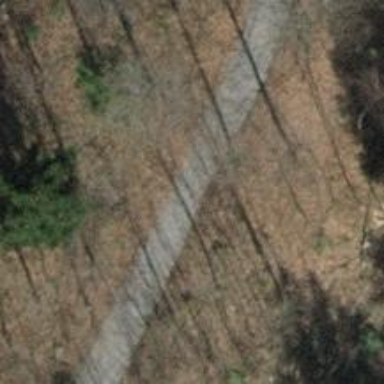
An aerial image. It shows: Track with fine gravel surface of grade2.